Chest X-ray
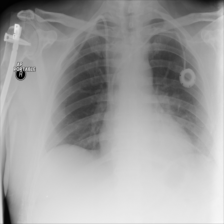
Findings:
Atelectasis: negative
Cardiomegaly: negative
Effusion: negative
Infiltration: negative
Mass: negative
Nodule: negative
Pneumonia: negative
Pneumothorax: negative
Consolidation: negative
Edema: negative
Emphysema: negative
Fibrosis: negative
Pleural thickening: negative
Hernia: negative